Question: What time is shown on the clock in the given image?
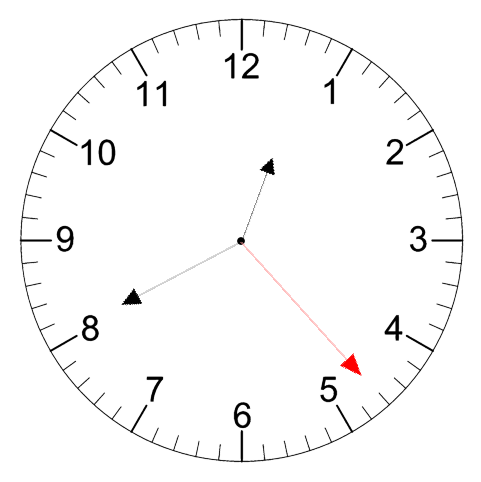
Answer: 12:40:23